Question: I have the following html code:
'''
<div class="messages">
<div class="message">1</div>
<div class="message">2</div>
<div class="message">3</div>
<div class="message">4</div>
<div class="message">5</div>
<div class="message">6</div>
<div class="message">7</div>
<div class="message">8</div>
</div>
'''
What I want to do is do some alternate float with them using odd/even nth-child selectors. However I want something a little more sophisticated. Instead of having each message node do a "clear", I want them to be able to stick close to the node on top of them. Is this possible through CSS only?

Edit:
There is no need to randomly assign heights for the boxes. Each of the boxes will have body of text inside of them (people's comments) which will make the heights variable for each one. I'm sorry if I failed to illustrate that here.
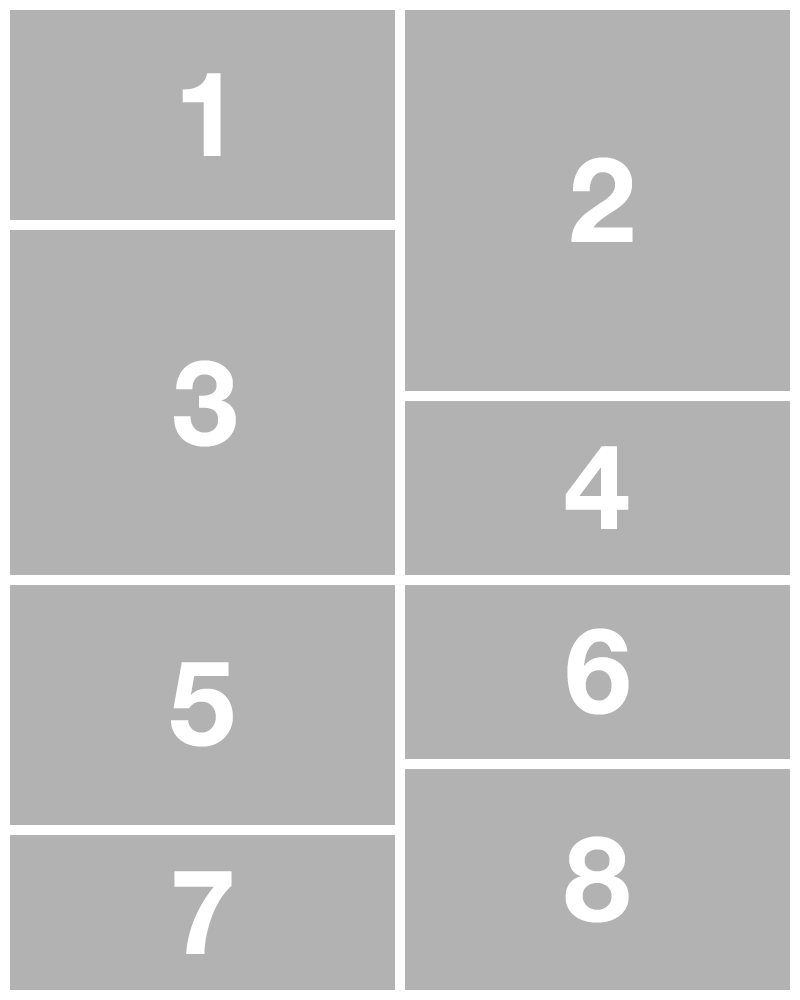
Answer: I am by no means a CSS guru, but in messing around with some filler text, I was able to get this.
the 'clear:' statements are made because without them you sometimes get "even numbers" appearing on the "odd numbers" side.
Odds are someone way better will give you a much better answer.
So to answer your original question, what you want is "sort of" possible with CSS. I can't figure out why the 7 div starts where it does.
'''
.alt,
body,
html {
height: 100%;
}
.alt div:nth-child(even) {
float: right;
clear: right;
}
.alt div:nth-child(odd) {
float: left;
clear: left;
}
.alt div {
box-sizing: border-box;
width: calc(50% - 5px);
margin-bottom: 5px;
border: 1px dotted grey;
}
'''
'''
<div class="alt">
<div>1 lorem ipsum dolor. lorem ipsum dolor. lorem ipsum dolor. lorem ipsum dolor. lorem ipsum dolor. lorem ipsum dolor. lorem ipsum dolor. lorem ipsum dolor. lorem ipsum dolor. lorem ipsum dolor. lorem ipsum dolor.</div>
<div>2 lorem ipsum dolor. lorem ipsum dolor. lorem ipsum dolor. lorem ipsum dolor. lorem ipsum dolor. lorem ipsum dolor. lorem ipsum dolor. lorem ipsum dolor. lorem ipsum dolor. lorem ipsum dolor. lorem ipsum dolor.</div>
<div>3 lorem ipsum dolor. lorem ipsum dolor. lorem ipsum dolor. lorem ipsum dolor. lorem ipsum dolor. lorem ipsum dolor. lorem ipsum dolor. lorem ipsum dolor. lorem ipsum dolor. lorem ipsum dolor. lorem ipsum dolor.</div>
<div>4 lorem ipsum dolor. lorem ipsum dolor. lorem ipsum dolor. lorem ipsum dolor. lorem ipsum dolor. lorem ipsum dolor. lorem ipsum dolor. lorem ipsum dolor. lorem ipsum dolor. lorem ipsum dolor. lorem ipsum dolor. lorem ipsum dolor. lorem ipsum dolor.
lorem ipsum dolor. lorem ipsum dolor. lorem ipsum dolor. lorem ipsum dolor. lorem ipsum dolor. lorem ipsum dolor. lorem ipsum dolor. lorem ipsum dolor. lorem ipsum dolor.lorem ipsum dolor. lorem ipsum dolor. lorem ipsum dolor. lorem ipsum dolor. lorem
ipsum dolor. lorem ipsum dolor. lorem ipsum dolor. lorem ipsum dolor. lorem ipsum dolor. lorem ipsum dolor. lorem ipsum dolor.</div>
<div>5lorem ipsum dolor. lorem ipsum dolor. lorem ipsum dolor. lorem ipsum dolor. lorem ipsum dolor. lorem ipsum dolor. lorem ipsum dolor. lorem ipsum dolor. lorem ipsum dolor. lorem ipsum dolor. lorem ipsum dolor.</div>
<div>6lorem ipsum dolor. lorem ipsum dolor. lorem ipsum dolor. lorem ipsum dolor. lorem ipsum dolor. lorem ipsum dolor. lorem ipsum dolor. lorem ipsum dolor. lorem ipsum dolor. lorem ipsum dolor. lorem ipsum dolor.</div>
<div>7lorem ipsum dolor. lorem ipsum dolor. lorem ipsum dolor. lorem ipsum dolor. lorem ipsum dolor. lorem ipsum dolor. lorem ipsum dolor. lorem ipsum dolor. lorem ipsum dolor. lorem ipsum dolor. lorem ipsum dolor. lorem ipsum dolor. lorem ipsum dolor. lorem
ipsum dolor. lorem ipsum dolor. lorem ipsum dolor. lorem ipsum dolor. lorem ipsum dolor. lorem ipsum dolor. lorem ipsum dolor. lorem ipsum dolor. lorem ipsum dolor.lorem ipsum dolor. lorem ipsum dolor. lorem ipsum dolor. lorem ipsum dolor. lorem ipsum
dolor. lorem ipsum dolor. lorem ipsum dolor. lorem ipsum dolor. lorem ipsum dolor. lorem ipsum dolor. lorem ipsum dolor.</div>
<div>8 lorem ipsum dolor. lorem ipsum dolor. lorem ipsum dolor. lorem ipsum dolor. lorem ipsum dolor. lorem ipsum dolor. lorem ipsum dolor. lorem ipsum dolor. lorem ipsum dolor. lorem ipsum dolor. lorem ipsum dolor.</div>
</div>
'''